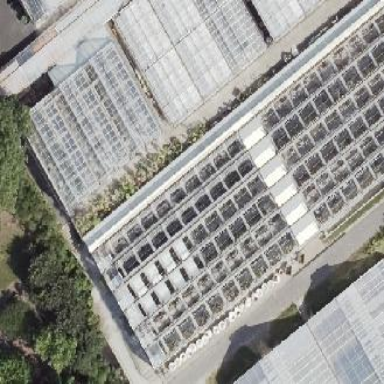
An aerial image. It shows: Greenhouse.